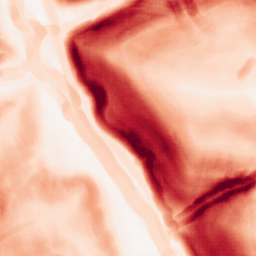
Category: morphological
Decomposition family: morphological_gradient
Decomposition parameters: size: 7
shape: disk
Upsampling method: sinc_hamming
Upsampling parameters: scale: 8
kernel_size: 16
Upsampling scale: 8